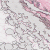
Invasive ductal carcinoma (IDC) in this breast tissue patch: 0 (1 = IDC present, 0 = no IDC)